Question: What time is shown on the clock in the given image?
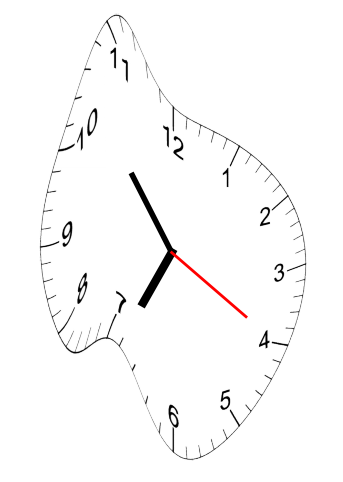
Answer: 06:53:20